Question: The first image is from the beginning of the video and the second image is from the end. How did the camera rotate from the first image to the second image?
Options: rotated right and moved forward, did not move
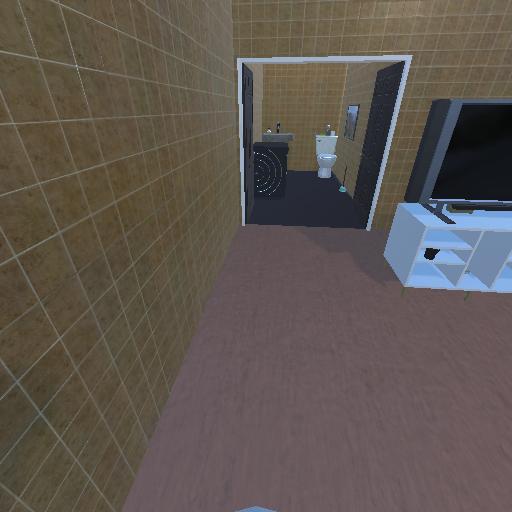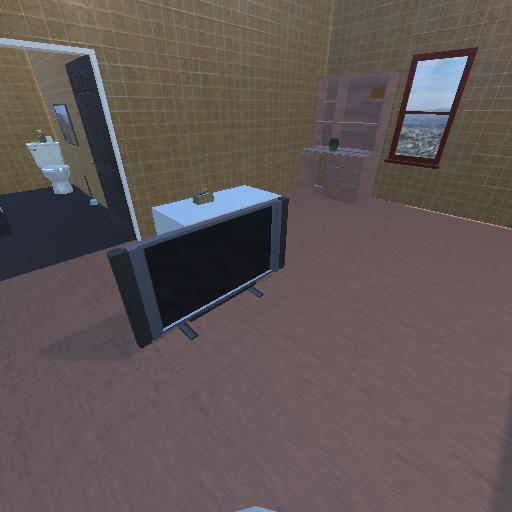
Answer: rotated right and moved forward